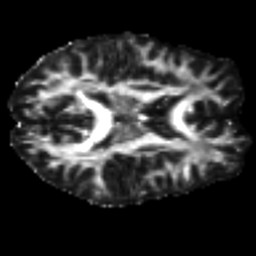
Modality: FA
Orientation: axial
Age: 28
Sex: female
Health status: healthy
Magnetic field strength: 3 T
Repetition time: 8.4 s
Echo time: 0.0926 s